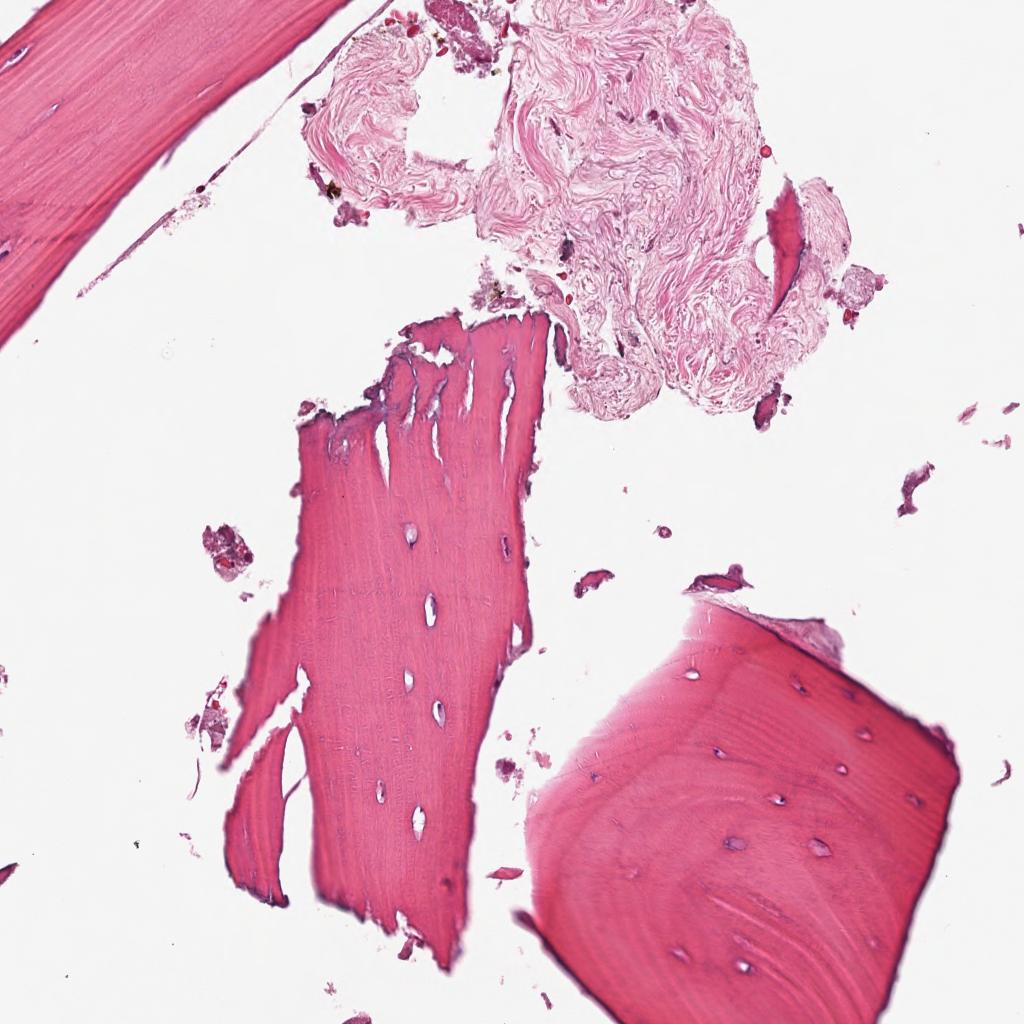
Label: Non-Tumor